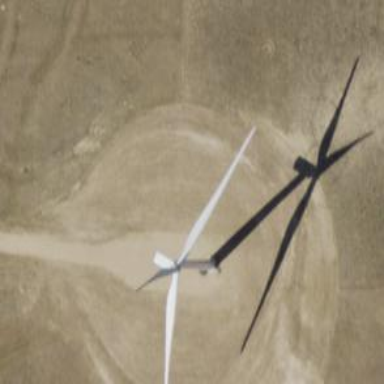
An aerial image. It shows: Wind turbine generator that utilizes wind as its source for generating electricity. It is of the horizontal axis type.